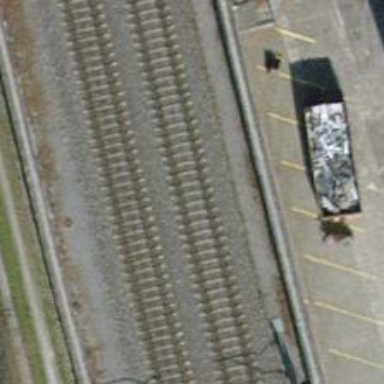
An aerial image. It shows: Single-track railway with electrified contact lines.